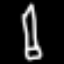
Label: pencil